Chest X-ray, PA view. Patient: 73 years old, sex F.
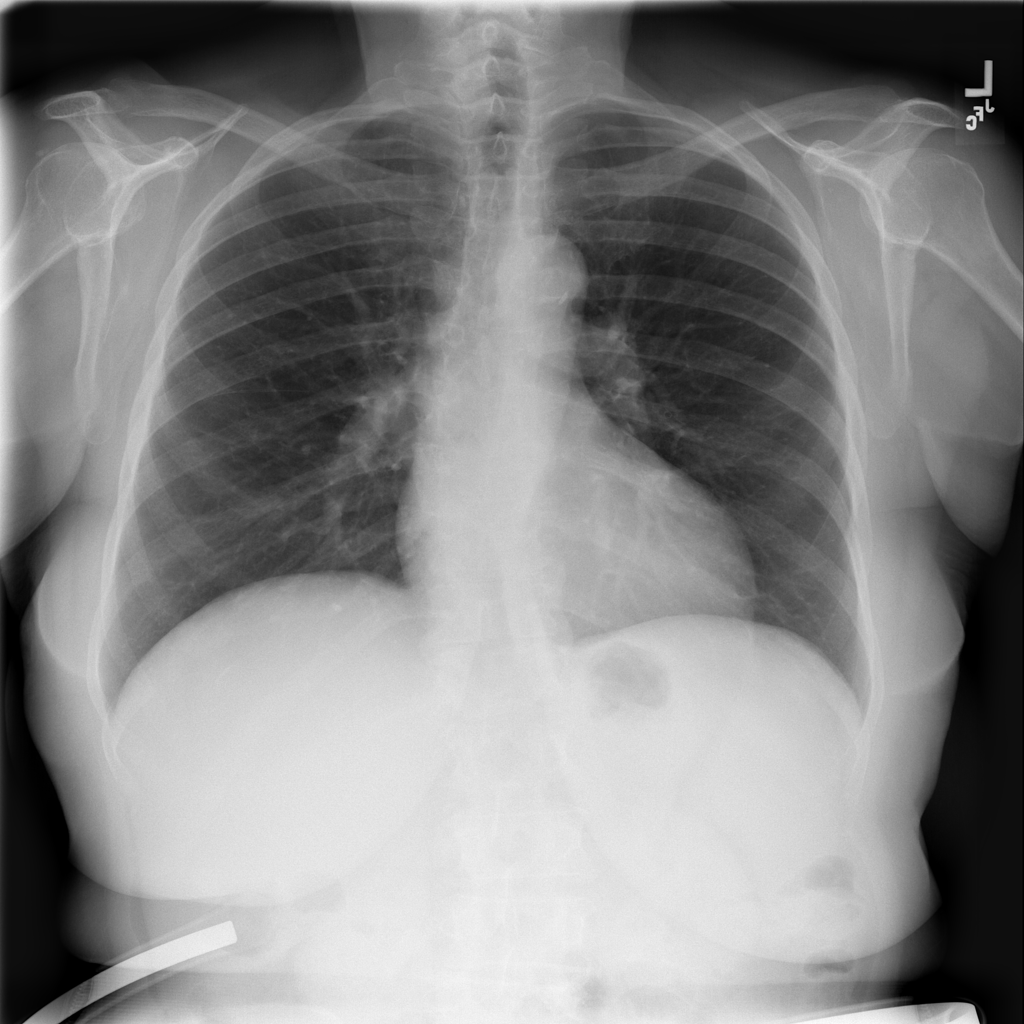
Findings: No Finding